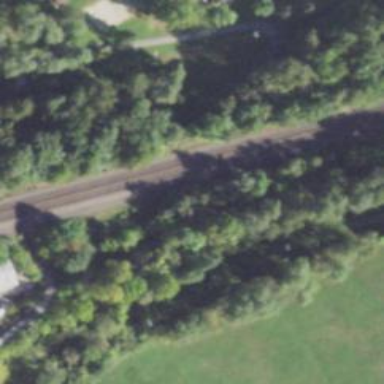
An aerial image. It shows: Abandoned railway.